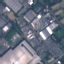
Label: Industrial